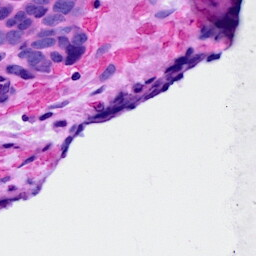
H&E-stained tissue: Ovarian